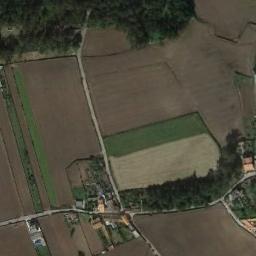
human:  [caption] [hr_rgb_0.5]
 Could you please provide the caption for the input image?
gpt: Many irregularly shaped brown and green mixed farm fields with several paths and many buildings .

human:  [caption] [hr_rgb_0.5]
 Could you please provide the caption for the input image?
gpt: Most terraces are planted with crops .

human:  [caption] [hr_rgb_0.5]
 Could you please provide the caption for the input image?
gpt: The bare and green terrace is next to some houses and trees .

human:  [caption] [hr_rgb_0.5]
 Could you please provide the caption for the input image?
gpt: There are many roads on the terrace .

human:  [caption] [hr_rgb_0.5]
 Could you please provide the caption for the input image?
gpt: There are some green trees and buildings beside the terraces .